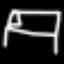
Label: bed